Question: I'm adding a send button for sending a link to a friend within a canvas application on a page tab:
'''
$(anchorTag).bind('click',function(e){
//console.log($(this));
e.preventDefault();
FB.ui({
method: 'send',
name:$(this).attr('title'),
display: 'iframe',
link: $(this).attr('href')
});
});
'''
I would like to have an icon like  as the image for my button but I need to localise the text for different languages. Do I need to craft my own using CSS or is this button available via the API?
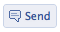
Answer: In the documentation of the <URL> it has a section about different languages, but the one in the Like is a bit more detailed:
> How do I display the Like button in different languages?If you are using the XFBML version include the language code when you
instantiate the library. Replace 'en_US' in this line with the correct
locale code:'//connect.facebook.net/en_US/all.js';If you are using the Iframe version include a locale parameter with
the proper country code in the src URL. Example:src="http://www.facebook.com/plugins/like.php?locale=fr_FR&..."You may need to adjust the width of the Like button to accommodate
different languages.